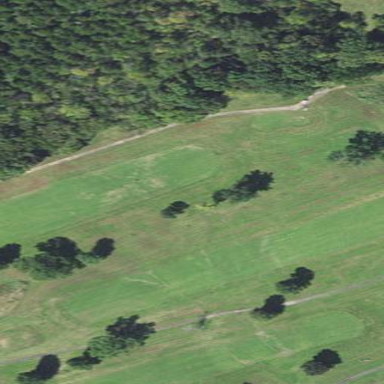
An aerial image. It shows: Grassy area designated as golf fairway.